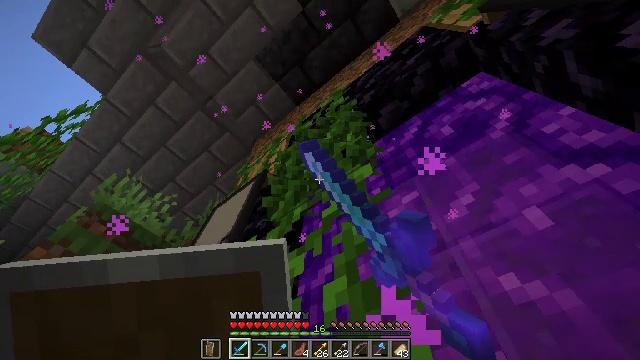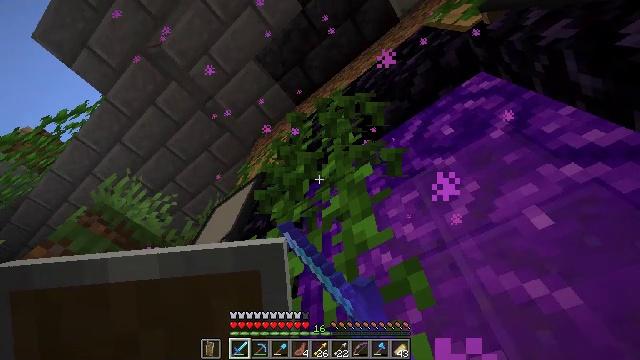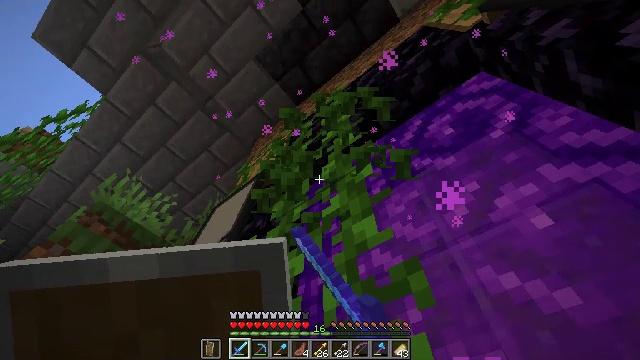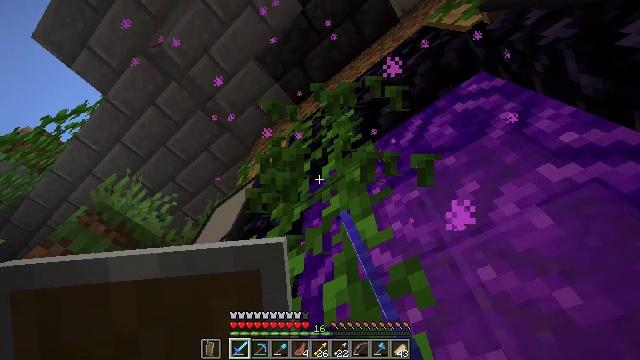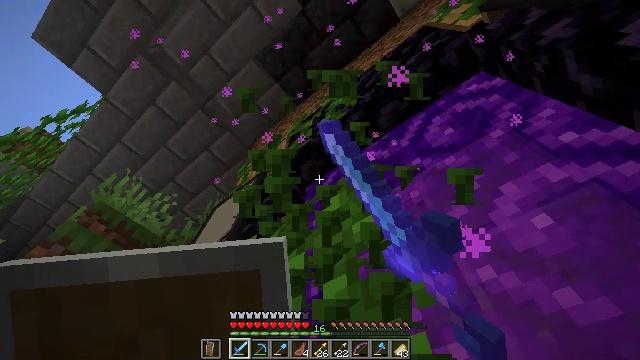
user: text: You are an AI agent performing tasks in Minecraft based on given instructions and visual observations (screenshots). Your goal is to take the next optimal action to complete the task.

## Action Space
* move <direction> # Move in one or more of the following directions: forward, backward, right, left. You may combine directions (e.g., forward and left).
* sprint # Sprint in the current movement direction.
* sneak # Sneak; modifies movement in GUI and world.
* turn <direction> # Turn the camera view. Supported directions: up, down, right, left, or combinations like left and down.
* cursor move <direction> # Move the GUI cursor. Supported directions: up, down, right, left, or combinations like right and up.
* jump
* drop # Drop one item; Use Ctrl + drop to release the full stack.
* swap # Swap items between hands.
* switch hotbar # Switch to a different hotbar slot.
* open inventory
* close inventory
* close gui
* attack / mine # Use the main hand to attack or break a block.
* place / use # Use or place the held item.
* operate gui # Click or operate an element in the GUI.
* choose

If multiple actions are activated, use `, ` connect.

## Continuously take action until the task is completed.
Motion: motion action
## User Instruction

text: Harvest vines off the surface.
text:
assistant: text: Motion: attack / mine
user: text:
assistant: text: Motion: attack / mine
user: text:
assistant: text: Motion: attack / mine
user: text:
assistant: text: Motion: attack / mine
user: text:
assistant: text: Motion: attack / mine